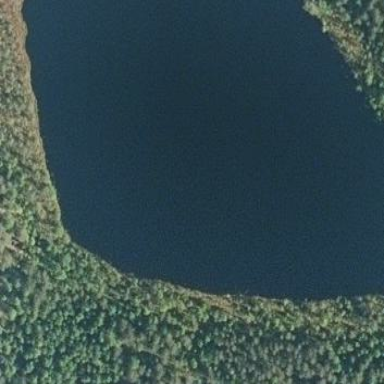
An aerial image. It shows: Pond surrounded by natural water.